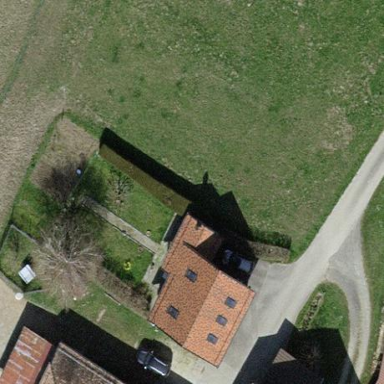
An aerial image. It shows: Simple and straightforward house.